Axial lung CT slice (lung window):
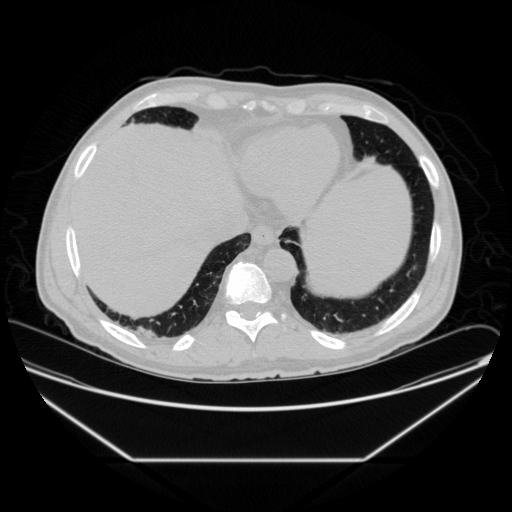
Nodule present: no